Aerial crown-view tile of a tropical tree (Barro Colorado Island, Panama), acquired 20241216:
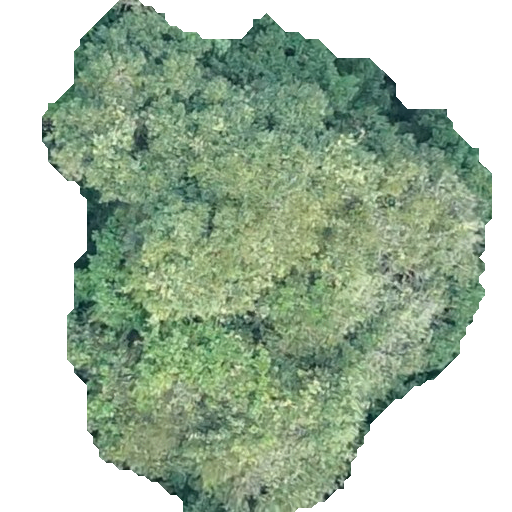
Species: Prioria copaifera
GBIF accepted scientific name: Prioria copaifera
Crown area: 240.495 m²